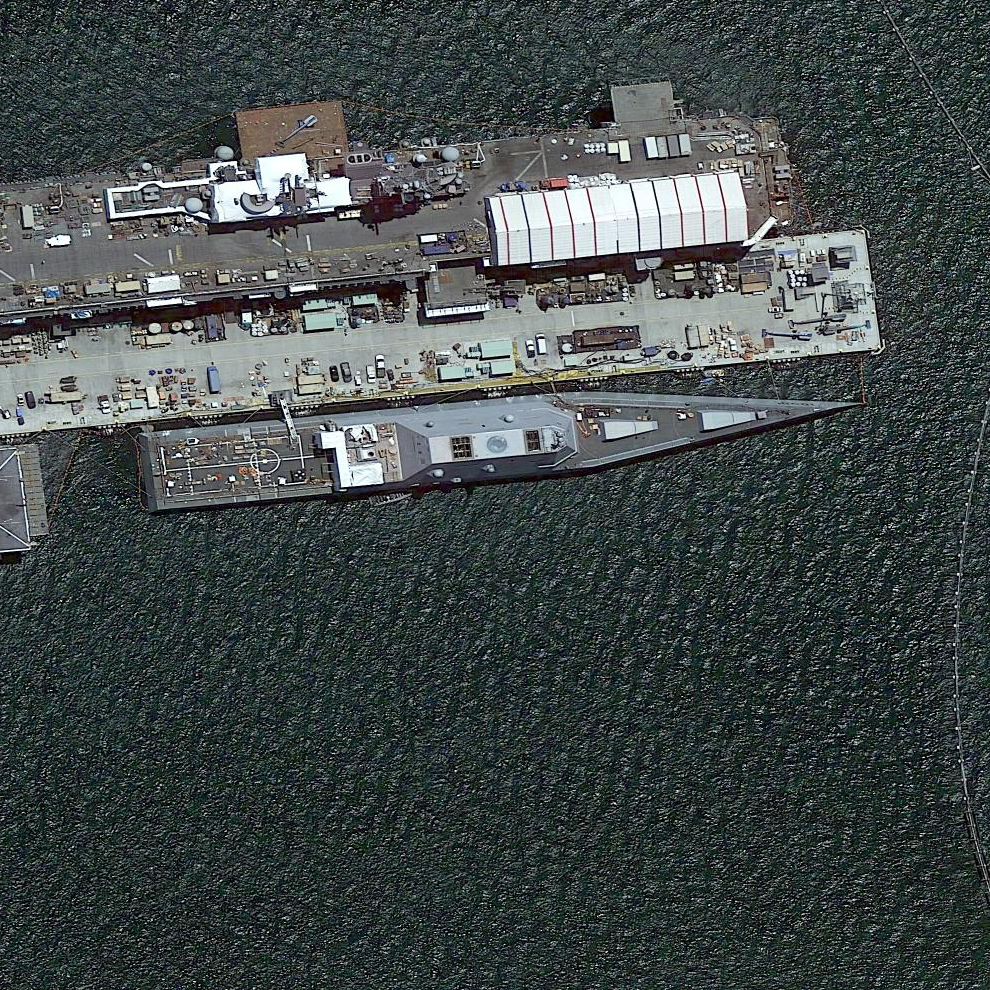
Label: destroyer